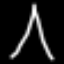
Label: The Eiffel Tower